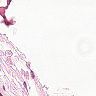
Metastatic tissue present: no